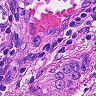
Metastatic tissue present: yes